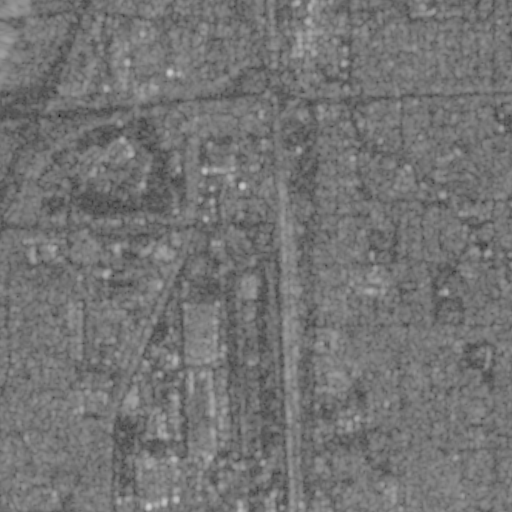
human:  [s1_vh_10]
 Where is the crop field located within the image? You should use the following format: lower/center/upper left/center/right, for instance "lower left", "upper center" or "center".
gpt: The crop field is located in the lower left of the image.
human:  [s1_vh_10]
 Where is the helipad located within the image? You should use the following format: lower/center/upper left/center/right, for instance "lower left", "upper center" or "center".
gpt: The helipad is located in the lower left of the image.
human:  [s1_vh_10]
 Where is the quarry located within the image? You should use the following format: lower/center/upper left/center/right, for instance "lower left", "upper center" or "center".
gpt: The quarry is located in the center right of the image.
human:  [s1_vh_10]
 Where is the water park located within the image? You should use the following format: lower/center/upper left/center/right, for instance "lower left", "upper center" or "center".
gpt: The water park is located in the center right of the image.
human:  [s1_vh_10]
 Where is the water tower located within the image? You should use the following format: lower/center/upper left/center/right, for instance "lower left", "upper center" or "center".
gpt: The water tower is located in the lower center of the image.
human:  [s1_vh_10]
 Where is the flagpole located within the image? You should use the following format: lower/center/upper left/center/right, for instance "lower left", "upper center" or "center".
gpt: The flagpole is located in the upper right of the image.
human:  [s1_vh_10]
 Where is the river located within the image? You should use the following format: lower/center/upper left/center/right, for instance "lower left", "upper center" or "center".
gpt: The river is located in the lower right of the image.
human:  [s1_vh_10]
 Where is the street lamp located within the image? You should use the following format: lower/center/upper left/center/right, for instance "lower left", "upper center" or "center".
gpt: The street lamp is located in the upper left of the image.
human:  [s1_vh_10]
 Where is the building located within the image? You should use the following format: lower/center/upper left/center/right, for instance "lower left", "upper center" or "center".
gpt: There is no building in the image.

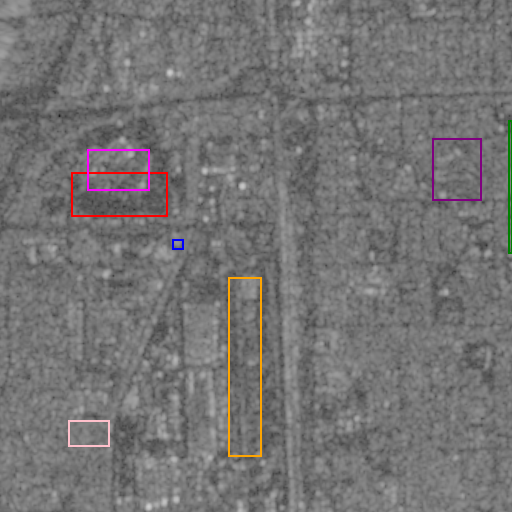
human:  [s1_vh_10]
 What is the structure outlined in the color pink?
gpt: The structure outlined in pink is a crop field.
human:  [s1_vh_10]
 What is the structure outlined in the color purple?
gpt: The structure outlined in purple is a park.
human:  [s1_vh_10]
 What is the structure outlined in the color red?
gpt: The structure outlined in red is a parking lot.
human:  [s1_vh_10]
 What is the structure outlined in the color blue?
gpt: The structure outlined in blue is a power substation.
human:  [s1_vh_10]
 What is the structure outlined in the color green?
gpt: The structure outlined in green is a quarry.
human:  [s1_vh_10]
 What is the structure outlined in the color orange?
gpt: The structure outlined in orange is a building.
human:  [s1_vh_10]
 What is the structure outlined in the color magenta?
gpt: The structure outlined in magenta is a road.
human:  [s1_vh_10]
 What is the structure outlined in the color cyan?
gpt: There is no cyan outline.